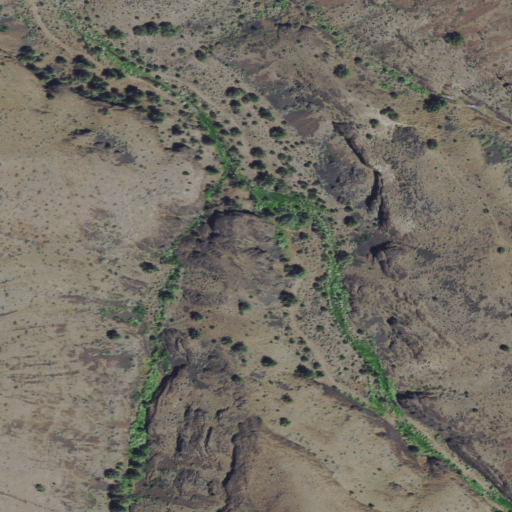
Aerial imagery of valley in Oregon named Dove Hollow containing shrub and grassland